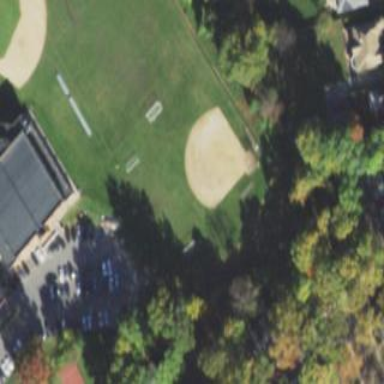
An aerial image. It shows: Baseball pitch for leisure land activities.